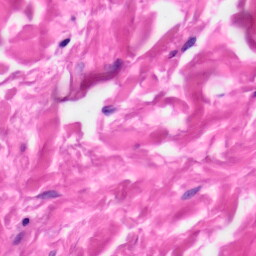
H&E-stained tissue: Skin